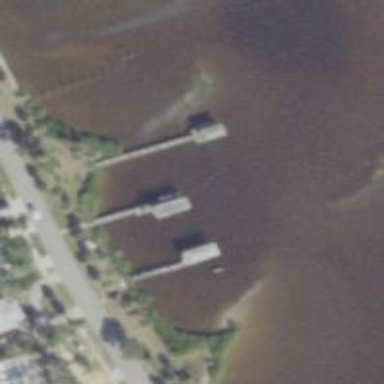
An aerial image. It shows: Man-made pier.